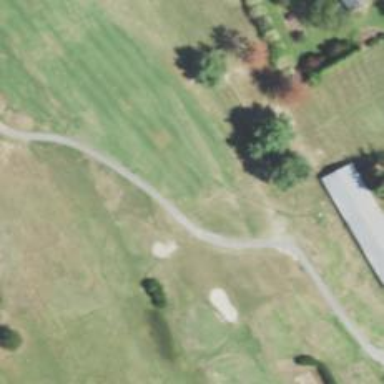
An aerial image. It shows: Path for both roads and golfers.